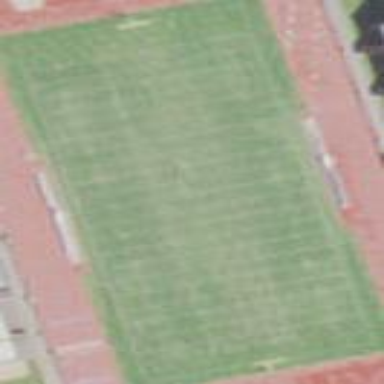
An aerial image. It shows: American football pitch with grass surface.